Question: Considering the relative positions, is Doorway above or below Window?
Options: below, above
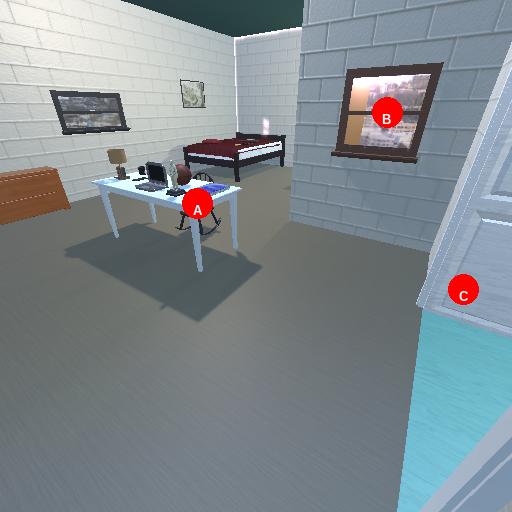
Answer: below